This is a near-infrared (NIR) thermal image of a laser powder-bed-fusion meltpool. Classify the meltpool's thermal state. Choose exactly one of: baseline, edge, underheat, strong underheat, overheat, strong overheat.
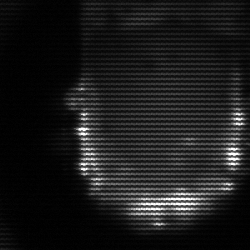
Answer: baseline